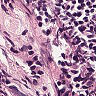
Metastatic tissue present: no